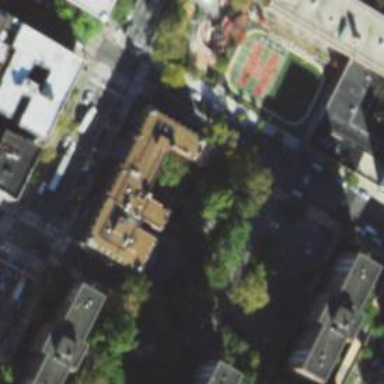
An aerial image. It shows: Historic school.